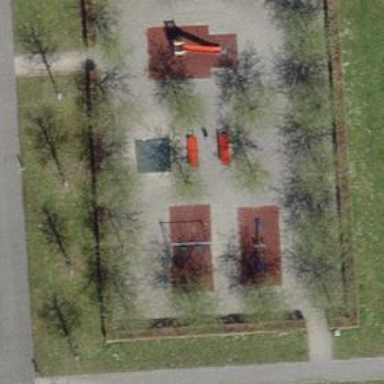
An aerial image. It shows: Red bench.